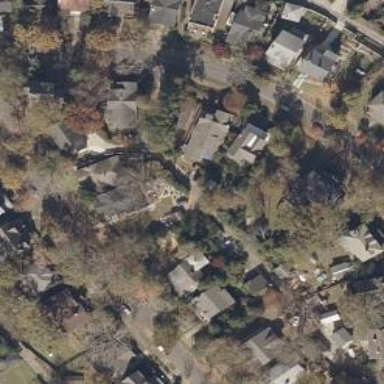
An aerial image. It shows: Neighbourhood with historic district.